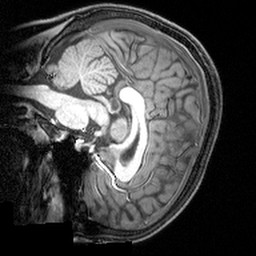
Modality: T1w
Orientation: sagittal
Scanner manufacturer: siemens
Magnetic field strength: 3 T
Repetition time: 1.9 s
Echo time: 0.00397 s